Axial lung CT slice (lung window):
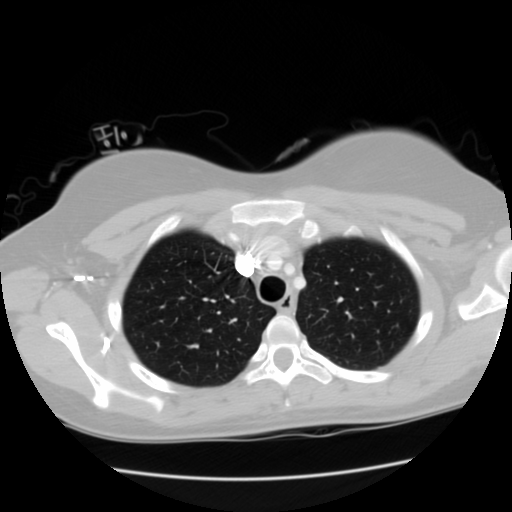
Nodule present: no